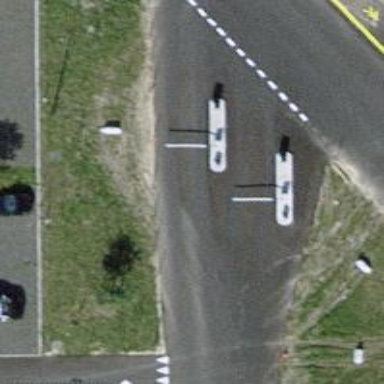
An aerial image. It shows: Lift gate barrier.